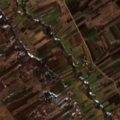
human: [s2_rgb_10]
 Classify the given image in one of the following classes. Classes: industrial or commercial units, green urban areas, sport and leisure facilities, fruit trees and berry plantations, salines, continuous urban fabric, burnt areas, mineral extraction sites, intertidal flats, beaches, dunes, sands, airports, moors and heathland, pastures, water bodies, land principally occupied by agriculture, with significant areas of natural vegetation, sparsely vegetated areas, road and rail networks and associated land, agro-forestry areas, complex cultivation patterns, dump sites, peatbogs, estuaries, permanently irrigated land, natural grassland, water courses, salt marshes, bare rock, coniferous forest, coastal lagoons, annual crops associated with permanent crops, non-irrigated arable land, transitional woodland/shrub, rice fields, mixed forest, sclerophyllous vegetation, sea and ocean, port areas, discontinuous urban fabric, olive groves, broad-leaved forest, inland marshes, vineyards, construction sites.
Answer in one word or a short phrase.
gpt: non-irrigated arable land, complex cultivation patterns, land principally occupied by agriculture, with significant areas of natural vegetation, transitional woodland/shrub